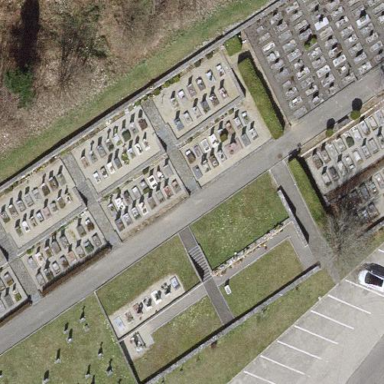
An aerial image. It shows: Cemetery.